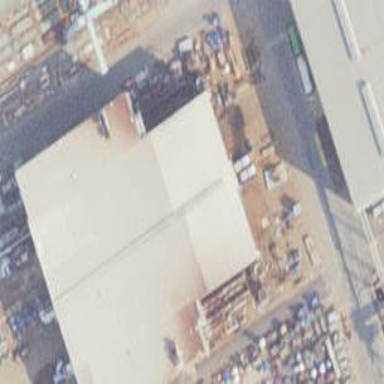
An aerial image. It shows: Industrial building.